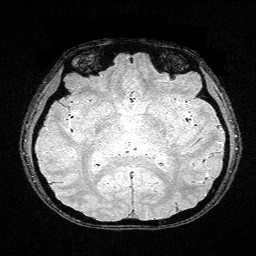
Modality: FLASH
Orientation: coronal
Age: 23
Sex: female